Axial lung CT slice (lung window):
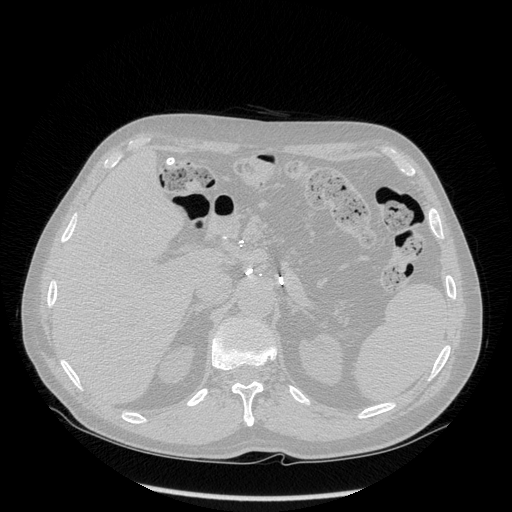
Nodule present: no